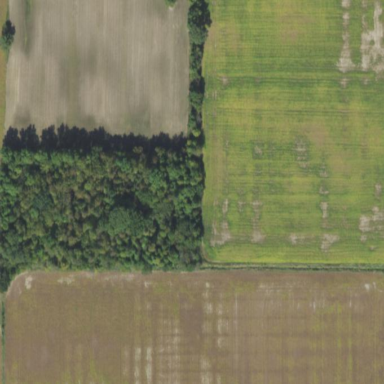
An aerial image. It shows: Deciduous broadleaved woodland.